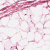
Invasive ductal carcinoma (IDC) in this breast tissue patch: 0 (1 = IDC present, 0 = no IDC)